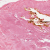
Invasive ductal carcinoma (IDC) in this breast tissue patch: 0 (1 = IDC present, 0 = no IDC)